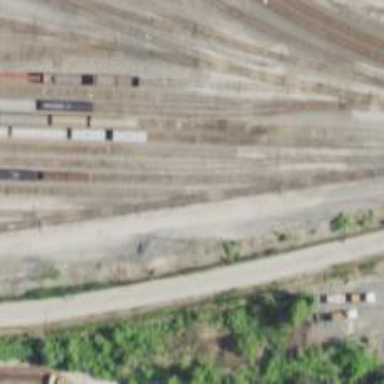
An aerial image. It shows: Railway yard used for servicing trains.